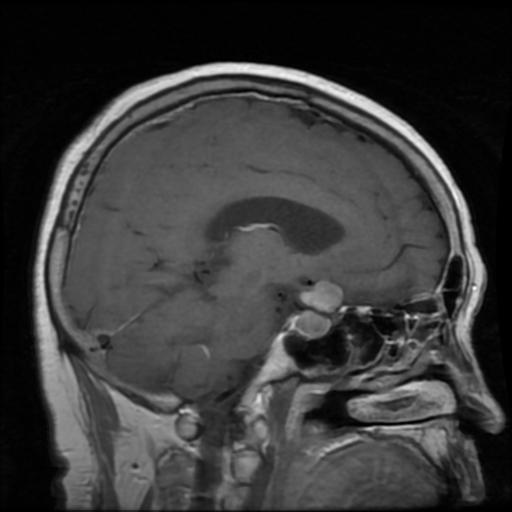
Label: pituitary